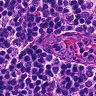
Metastatic tissue present: no